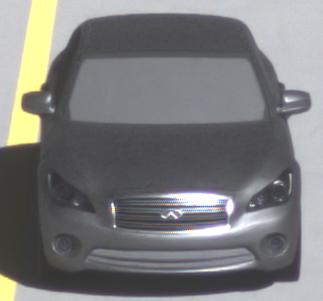
Make: Infiniti
Model: M 37
Detailed model: M (Y51)
Model produced from: 2010/10
Model produced until: 2013/11
Doors: 4
Color: gray
Road condition: dry road
Daytime: morning or afternoon
Contrast: high contrast